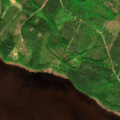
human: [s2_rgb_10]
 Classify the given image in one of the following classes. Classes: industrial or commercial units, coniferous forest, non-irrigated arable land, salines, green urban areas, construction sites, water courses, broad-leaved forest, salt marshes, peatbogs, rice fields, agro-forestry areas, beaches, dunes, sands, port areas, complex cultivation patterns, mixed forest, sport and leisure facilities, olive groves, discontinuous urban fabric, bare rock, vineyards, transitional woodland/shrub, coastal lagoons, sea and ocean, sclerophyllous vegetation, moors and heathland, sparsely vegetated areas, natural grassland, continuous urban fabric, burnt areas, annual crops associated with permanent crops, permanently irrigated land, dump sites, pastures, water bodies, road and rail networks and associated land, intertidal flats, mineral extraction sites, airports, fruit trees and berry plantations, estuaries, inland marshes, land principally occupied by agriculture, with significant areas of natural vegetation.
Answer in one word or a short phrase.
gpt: coniferous forest, mixed forest, transitional woodland/shrub, inland marshes, water bodies